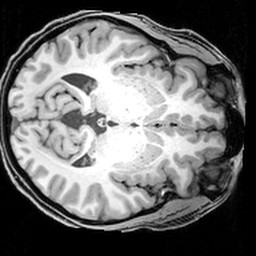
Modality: T1w
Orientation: axial
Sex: female
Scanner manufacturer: siemens
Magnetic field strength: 3 T
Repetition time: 1.9 s
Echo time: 0.00397 s